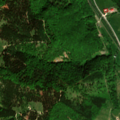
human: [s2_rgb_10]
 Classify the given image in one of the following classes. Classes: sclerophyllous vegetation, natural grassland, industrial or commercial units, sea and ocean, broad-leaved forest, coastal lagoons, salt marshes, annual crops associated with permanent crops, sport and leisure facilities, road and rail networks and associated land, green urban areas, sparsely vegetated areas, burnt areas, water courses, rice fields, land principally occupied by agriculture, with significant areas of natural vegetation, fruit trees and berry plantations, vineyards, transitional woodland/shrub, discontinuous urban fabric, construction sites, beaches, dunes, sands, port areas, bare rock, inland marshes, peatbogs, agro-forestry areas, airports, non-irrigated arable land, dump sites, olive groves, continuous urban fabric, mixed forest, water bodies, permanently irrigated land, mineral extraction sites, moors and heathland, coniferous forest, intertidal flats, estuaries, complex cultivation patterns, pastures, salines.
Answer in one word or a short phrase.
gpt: pastures, broad-leaved forest, coniferous forest, mixed forest